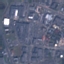
Land use / land cover: Industrial